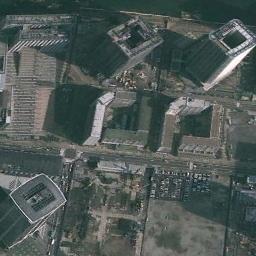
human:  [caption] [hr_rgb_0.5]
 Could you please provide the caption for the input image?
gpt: In a business district there are several tall buildings of different shapes and several roads with many cars  There are many cars in the open space beside the road .

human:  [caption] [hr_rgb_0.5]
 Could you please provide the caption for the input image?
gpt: There are two tall buildings in the upper left and right corner .

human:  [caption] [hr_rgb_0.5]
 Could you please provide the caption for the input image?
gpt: The commercial area is consist of many tall buildings .

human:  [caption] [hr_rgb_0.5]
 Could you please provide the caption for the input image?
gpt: There are some buildings on a commercial area .

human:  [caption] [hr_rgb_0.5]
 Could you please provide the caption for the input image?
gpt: A spare commercial area with lots of buildings of different heights is surrounded by roads and a parking lot is next to the commercial area .